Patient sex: F
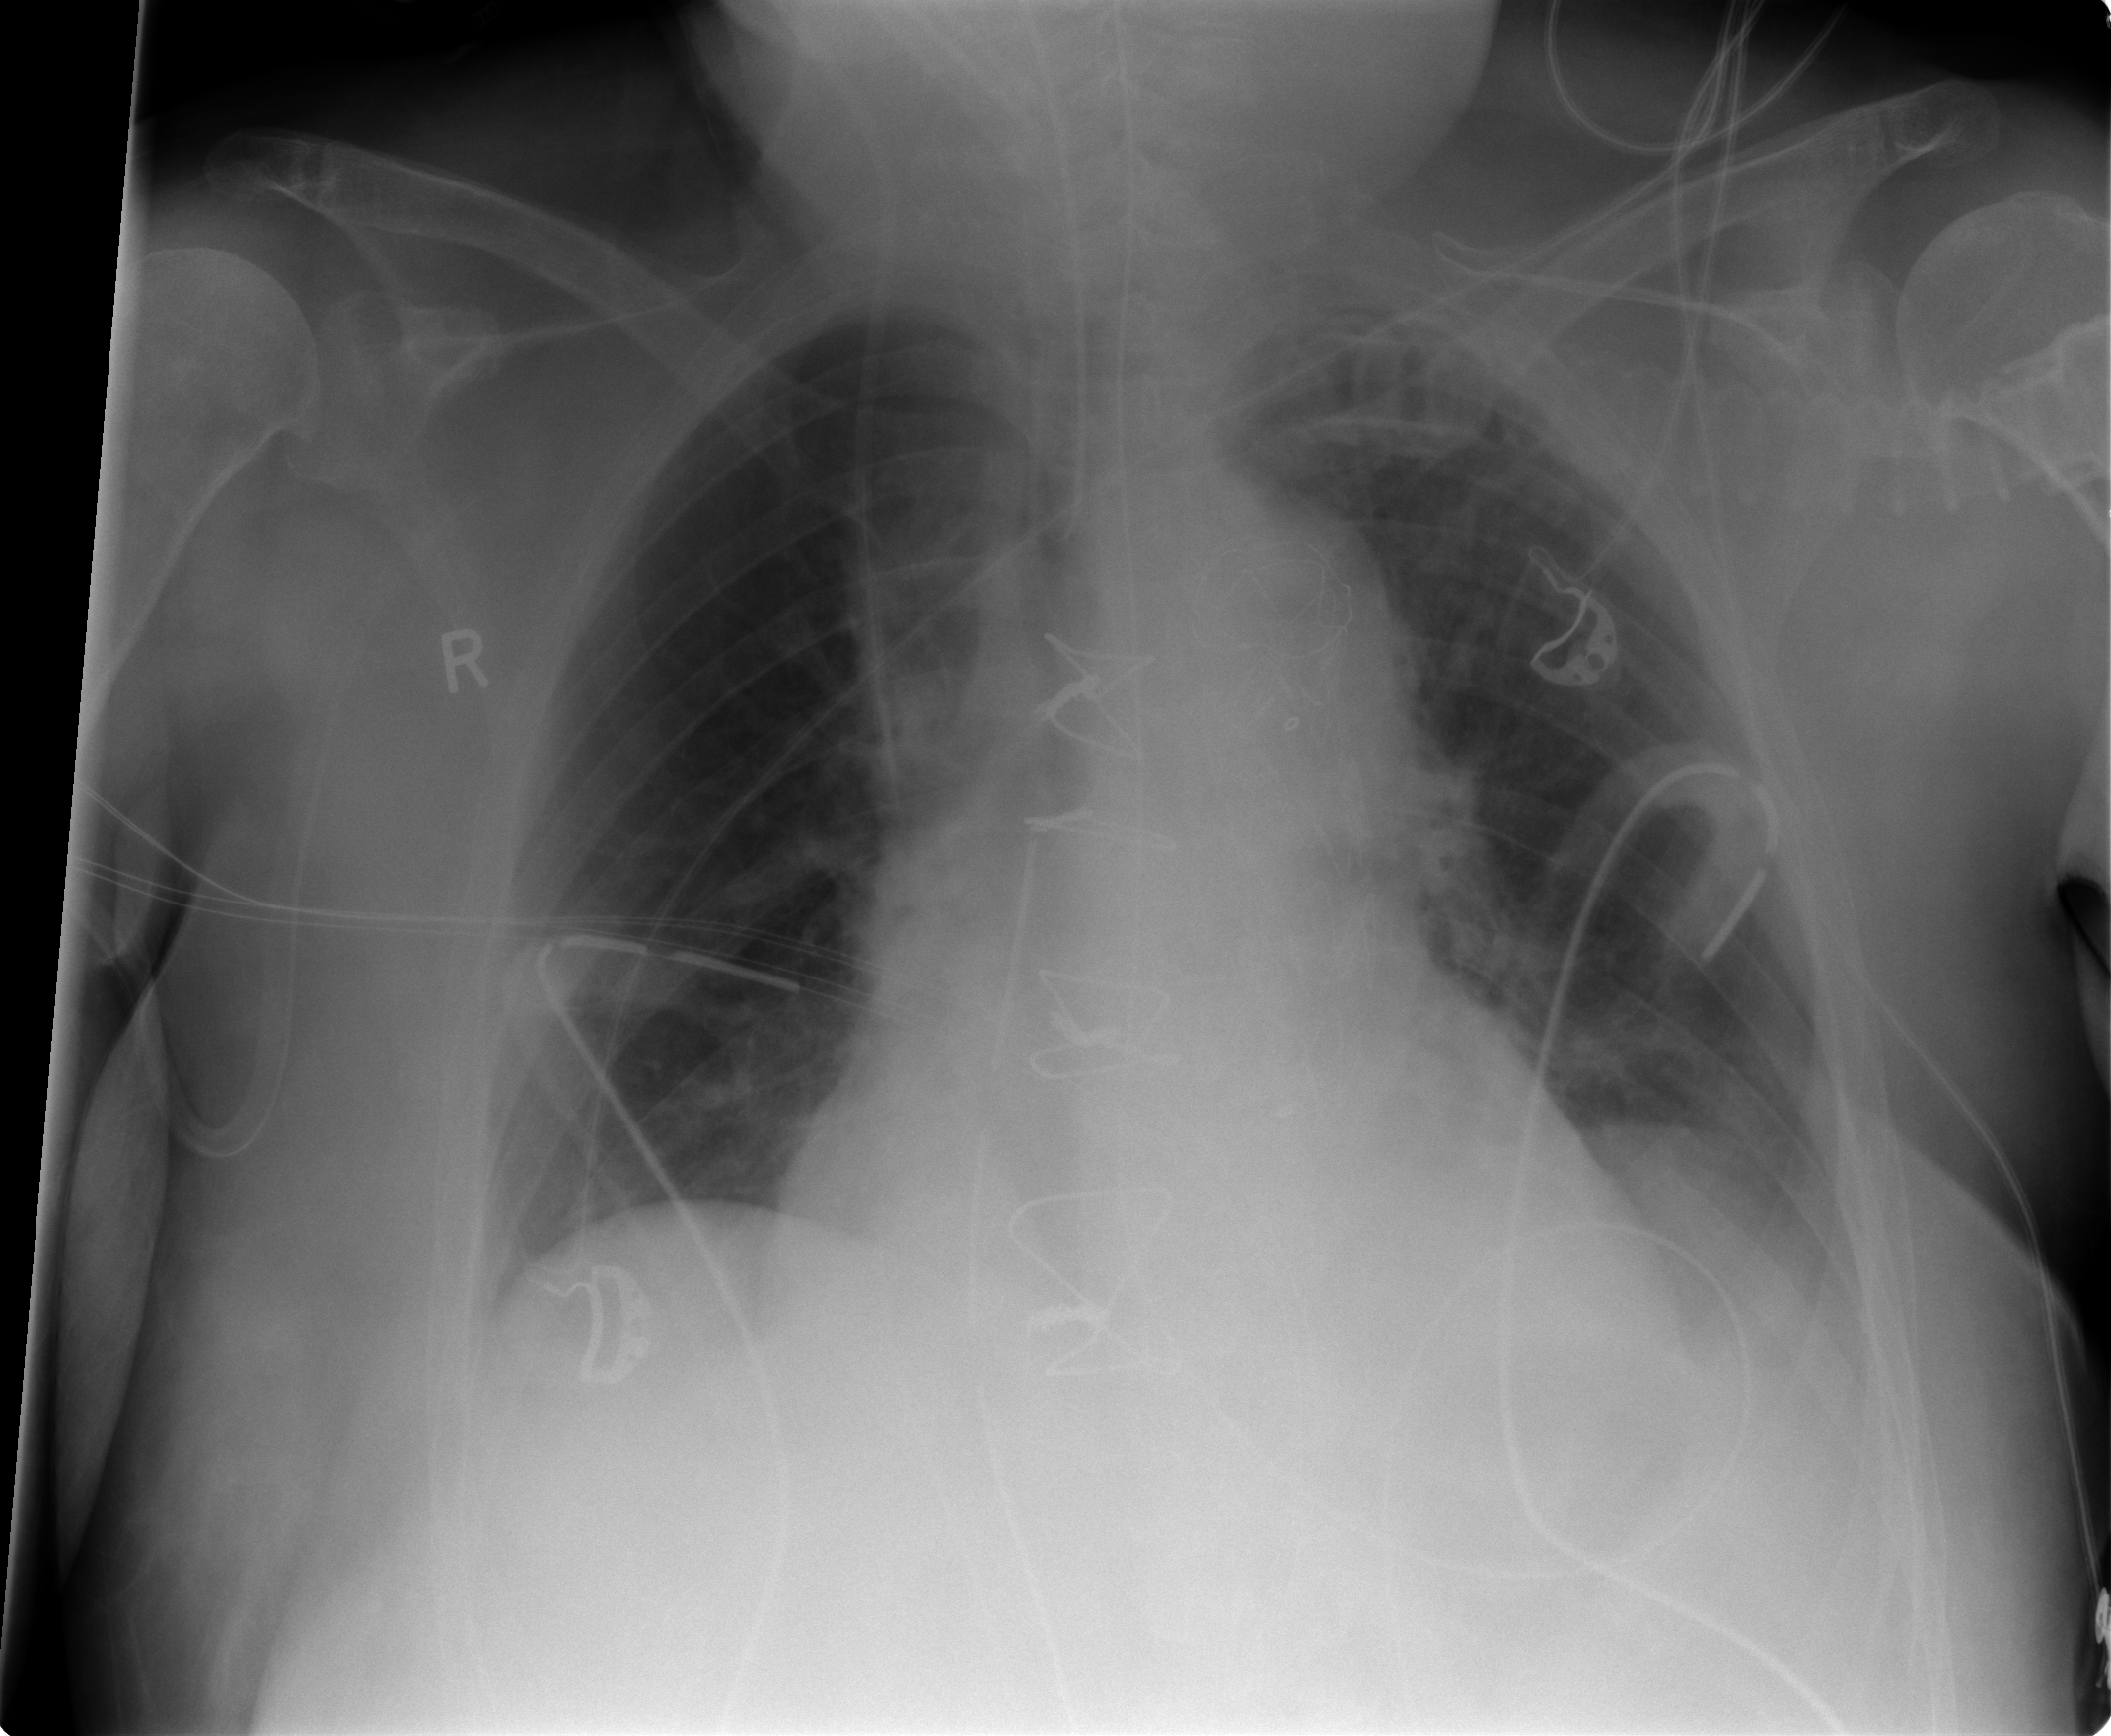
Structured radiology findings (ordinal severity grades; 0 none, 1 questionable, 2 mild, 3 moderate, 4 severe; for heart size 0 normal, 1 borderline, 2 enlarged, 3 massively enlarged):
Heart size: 2
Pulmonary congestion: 1
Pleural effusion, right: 0
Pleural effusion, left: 2
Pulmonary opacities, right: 0
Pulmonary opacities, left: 0
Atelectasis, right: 2
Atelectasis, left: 2